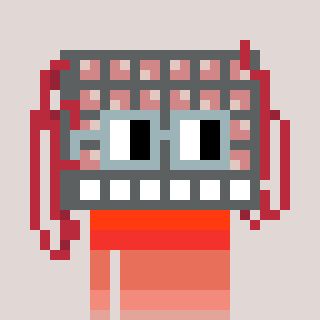
a pixel art character with square dark gray glasses, a turing-shaped head and a peachy-colored body on a warm background